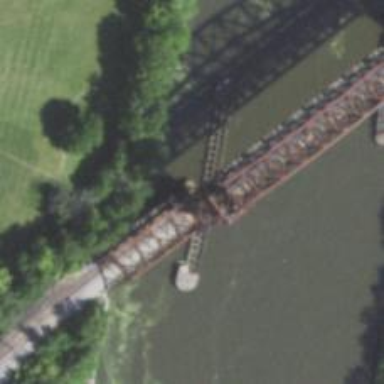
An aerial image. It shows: Lift bridge for railways.